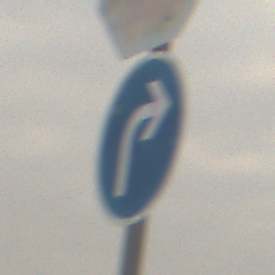
Verkehrszeichen: VorgeschriebeneFahrtrichtungRechts
Zusatzzeichen oben: Stop
Umgebung: Outdoor, Suburban
Tageszeit: MorningAfternoon
Wetter: Overcast
Licht: Natural
Jahreszeit: NotSpecified
Kontrast: LowContrast